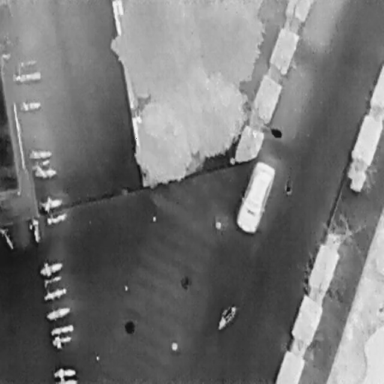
There are 18 Bicycles in the infrared image.